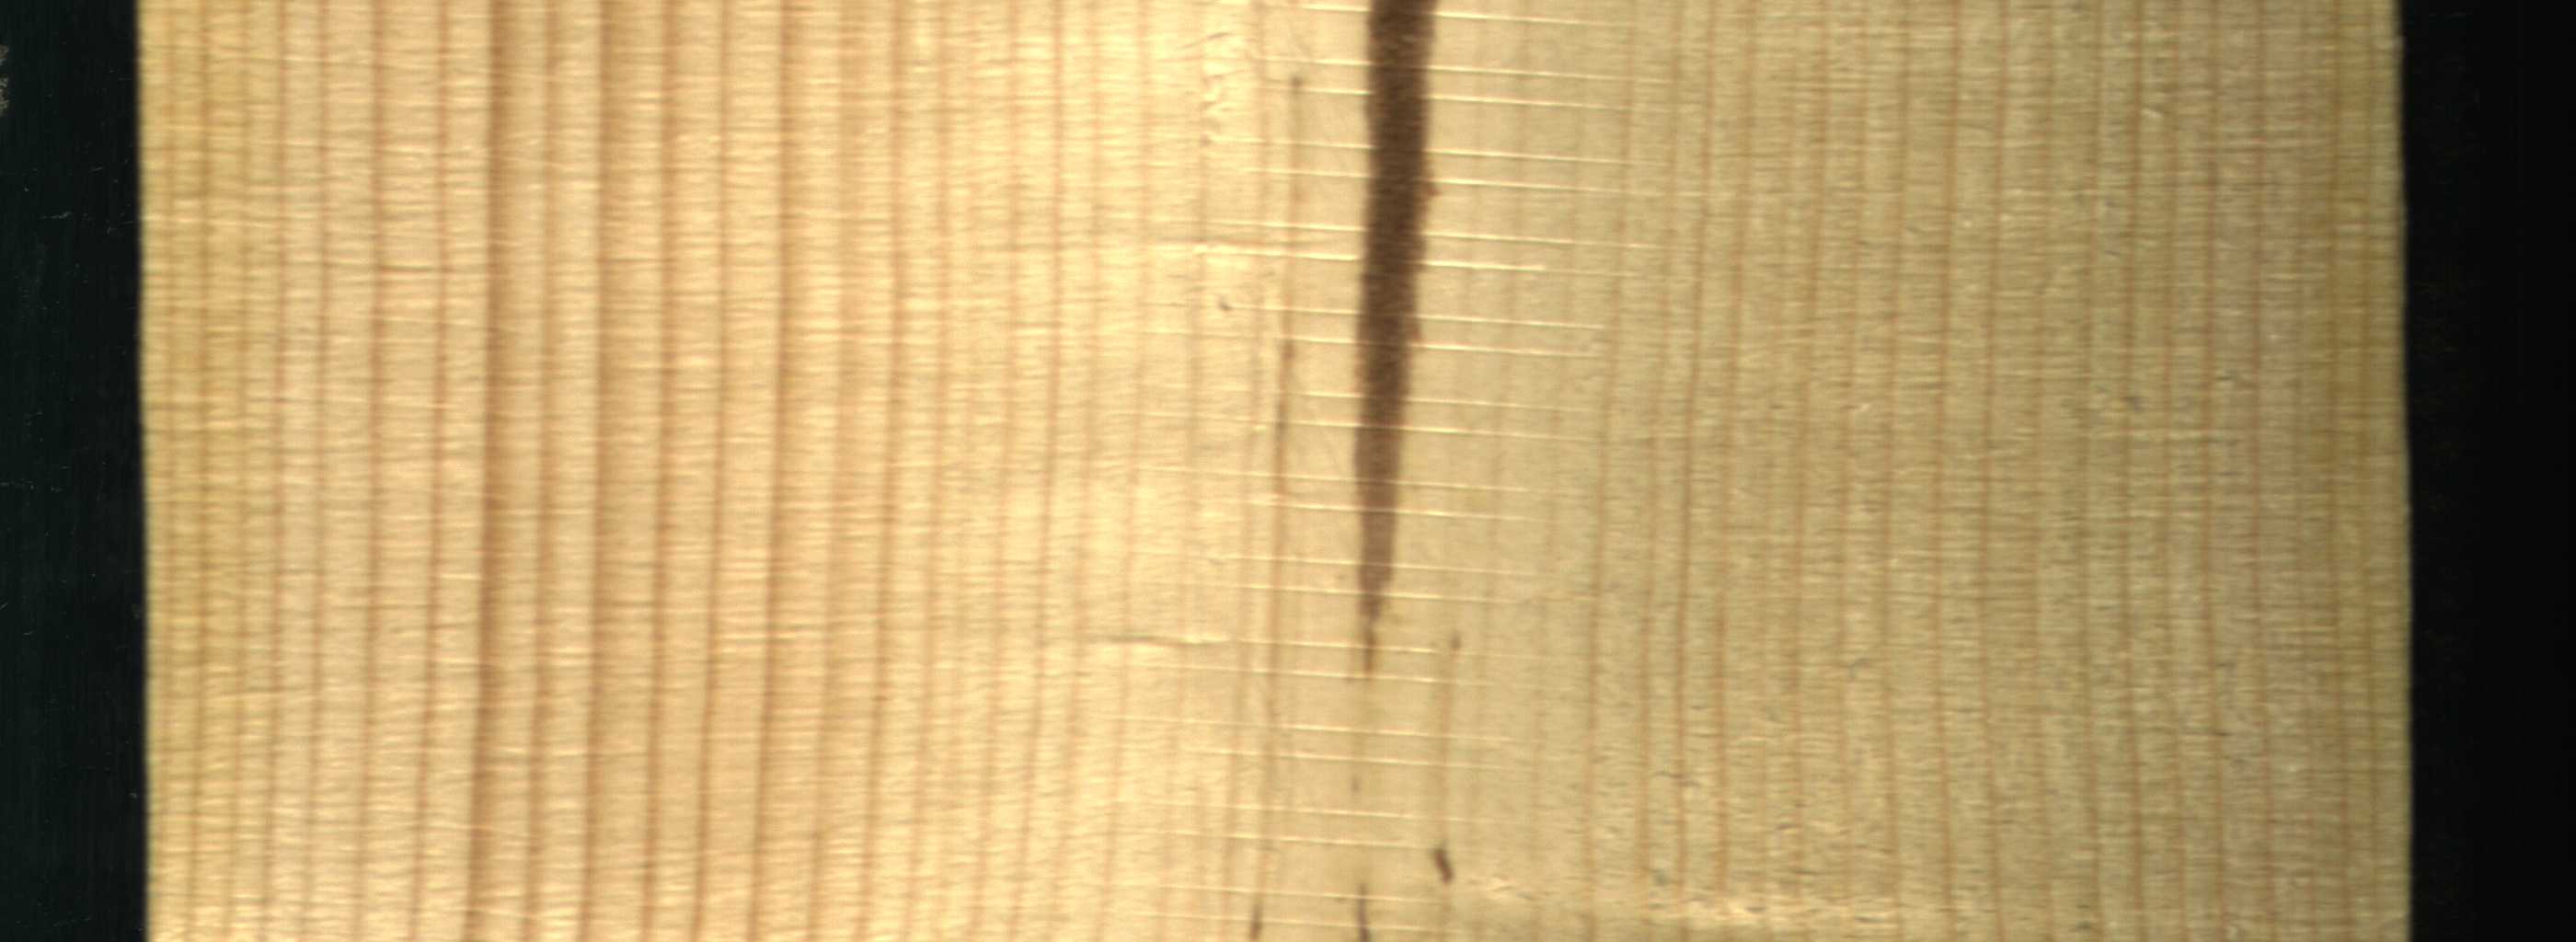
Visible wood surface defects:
Marrow